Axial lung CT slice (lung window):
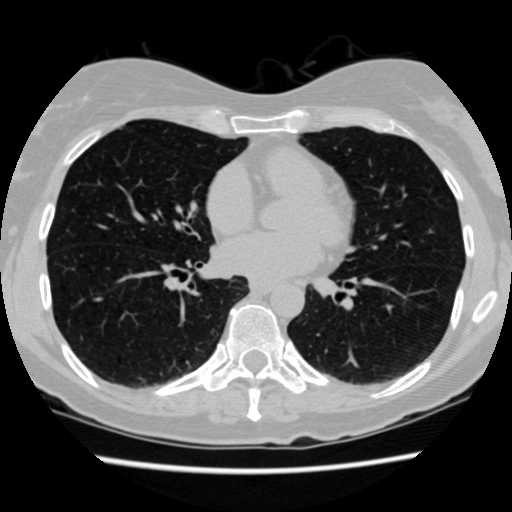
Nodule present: no